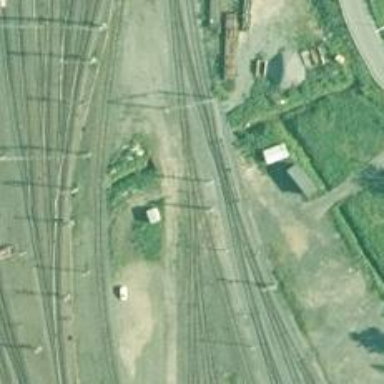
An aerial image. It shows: Railway yard.